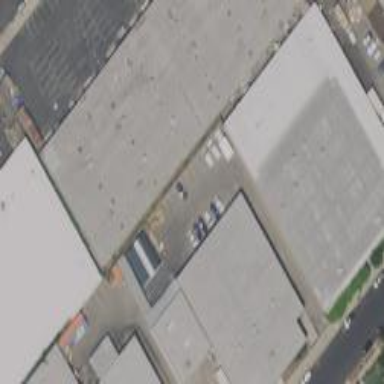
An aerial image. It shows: Warehouse.